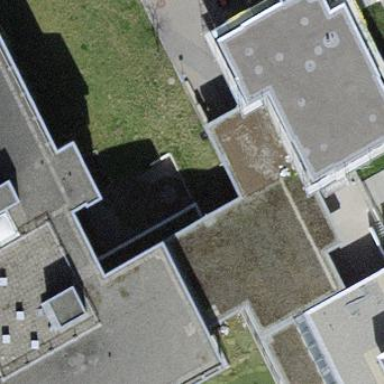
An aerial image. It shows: University building.